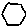
Label: hexagon